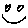
Label: smiley face